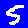
Digit: 5